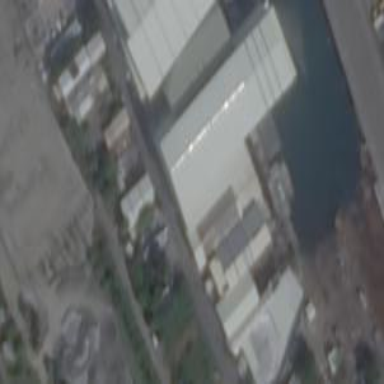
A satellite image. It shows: Industrial building.